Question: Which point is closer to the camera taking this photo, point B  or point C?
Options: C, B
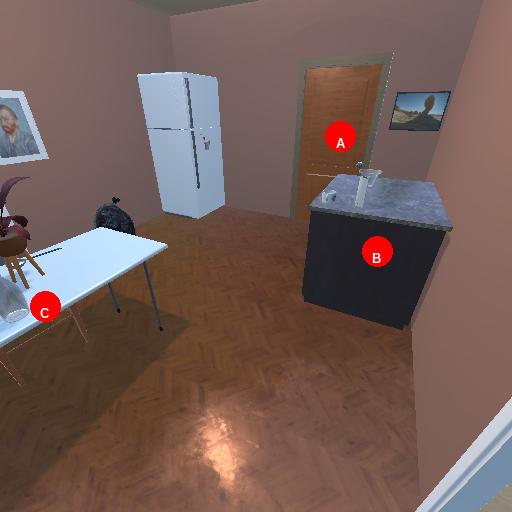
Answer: C